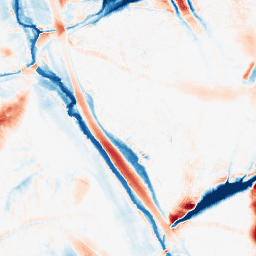
Category: morphological
Decomposition family: morphological_ellipse
Decomposition parameters: operation: average
width: 30
height: 50
Upsampling method: sinc_hamming
Upsampling parameters: scale: 2
kernel_size: 16
Upsampling scale: 2